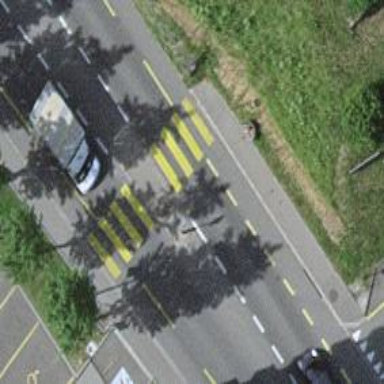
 featuring both sidewalks and cycle lane."